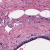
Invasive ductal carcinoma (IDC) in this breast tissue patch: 0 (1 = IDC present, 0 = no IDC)